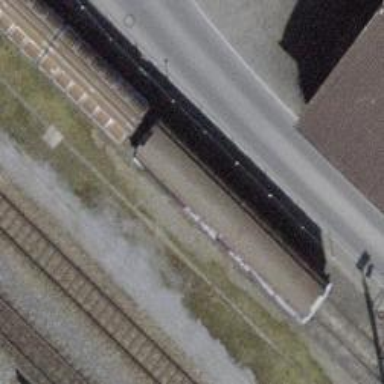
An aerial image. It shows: Railway stop with public transport stop position.